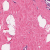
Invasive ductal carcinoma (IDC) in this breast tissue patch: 0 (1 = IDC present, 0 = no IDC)